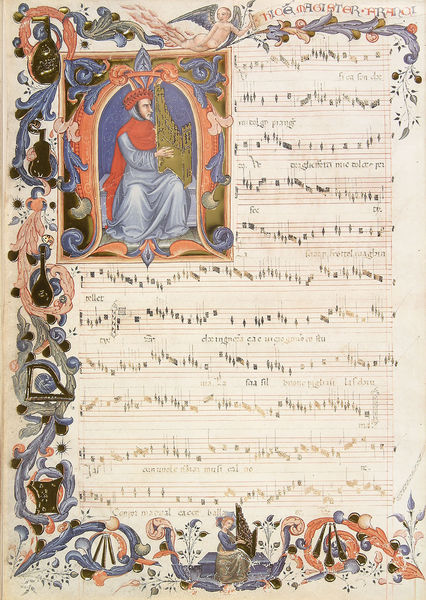
Titel: Codex Squarcialupi
Künstler: Squarcialupi Codex Meister
Institution: Florenz, Bibliotheca Medicea Laurenziana
Schlagwörter: blau, mann, umhang, grün, sitzen, blume, blumen, kleid, weiss, blüte, blüten, rot, ornament, instrument, kirche, gewand, gold, blatt, instrumente, musik, musiker, pflanze, pflanzen, engel, ranken, schrift, noten, linien, figuren, spielen, inschrift, musizieren, notenblatt, ornamente, verzierung, buch, seite, illustration, initiale, ranke, buchseite, orgel, singen, mittelalter, laute, harfe, mittelalterlich, handschrift, lied, initial, musikinstrumente, buchmalerei, neume